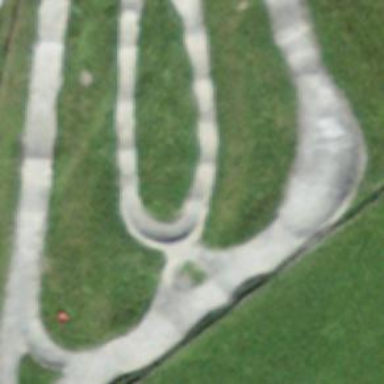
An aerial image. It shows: Concrete path.